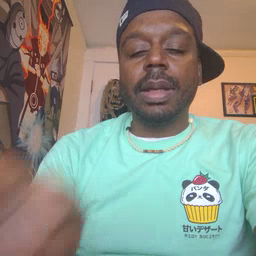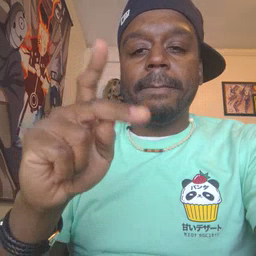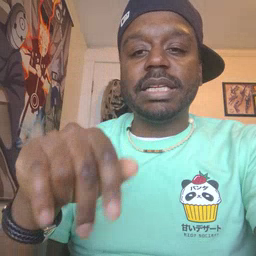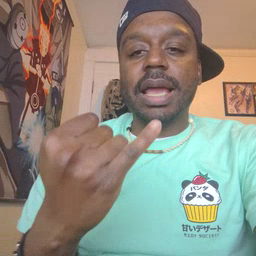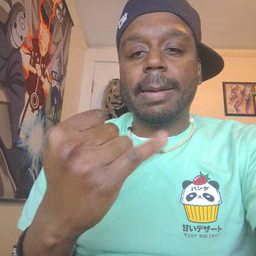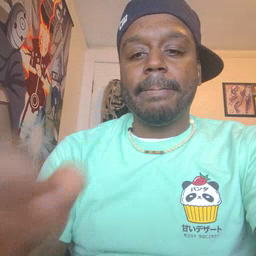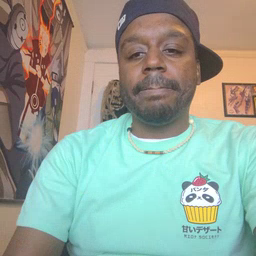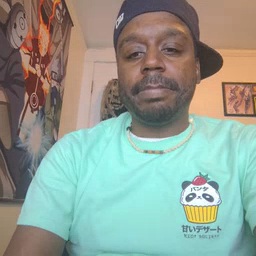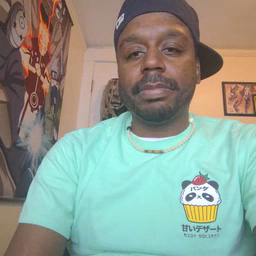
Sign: pajamas